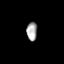
Tissue: prostate
Cell type: Endothelial cells
Senescence score: 0.7124
Nuclear area (px): 187
Mean DAPI intensity: 170.545